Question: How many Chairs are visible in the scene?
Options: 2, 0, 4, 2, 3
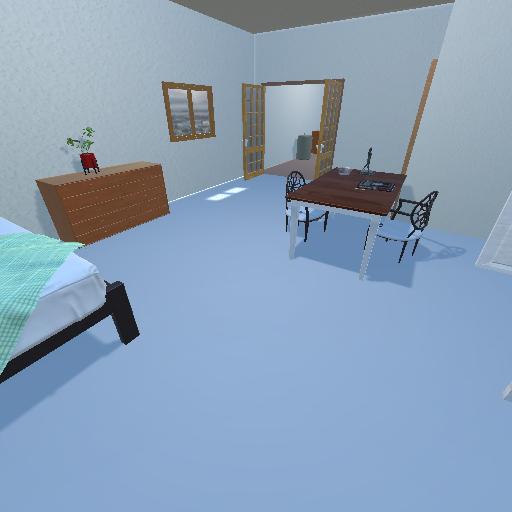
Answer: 2